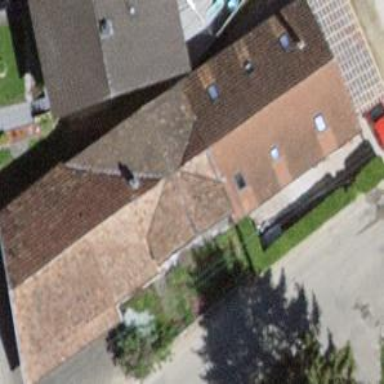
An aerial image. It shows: Semi-detached house.